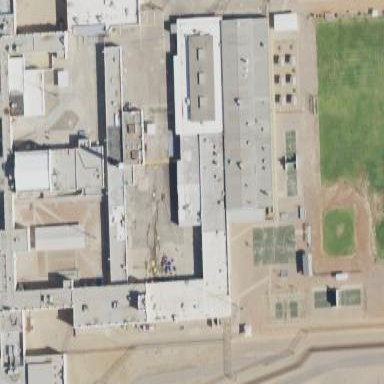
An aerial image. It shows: Prison.